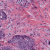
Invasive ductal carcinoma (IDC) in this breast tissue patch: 1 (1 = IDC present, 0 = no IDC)